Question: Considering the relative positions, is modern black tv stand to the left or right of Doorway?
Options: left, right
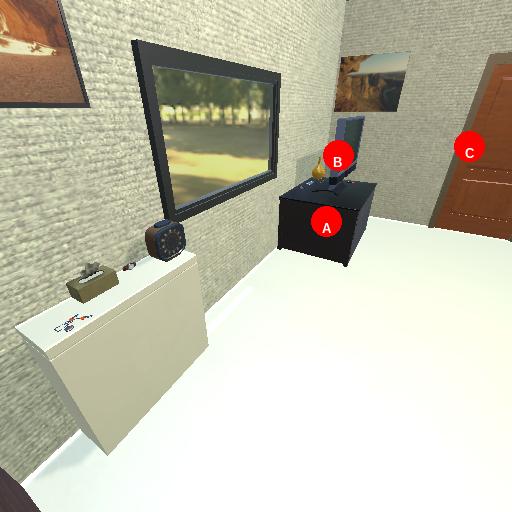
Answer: left